Question: How could I somehow show styles for invisible tags showed in Firebug? I have no idea why they are pale/invisible and I need to find out why.

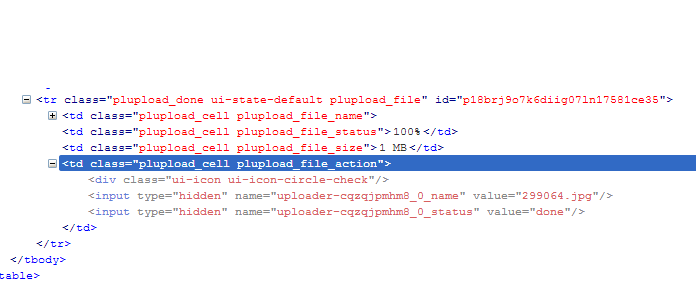
Answer: Firebug pales out those elements that are invisible or hidden from view in the browser. According to your example shown here. There are 2 types of HTML elements that are invisible / pale.
1. <input type="hidden" /> is as the name suggests hidden type and is never shown on the page but can contain some important data for other functionality of the web page.
2. There is a <div> element which does not contain any content, nor it has its height or width defined. So what do you expect to show for that div?
---
## EDIT:
If you want them to be shown on your webpage then:
For '<input type="hidden" />' you can copy its 'value' to some other elements to show what it contains. You can do this using javascript or jQuery.
For the '<div>' element. Either add some content to it like:
'''
<div class="ui-icon">
Your content
</div>
'''
or specify its size (i.e. height and width) also display it as block with some border.
'''
<div class="ui-icon" style="hieght:10px;
width:100px; display: block; border: 1px solid red">
</div>
'''